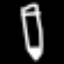
Label: pencil